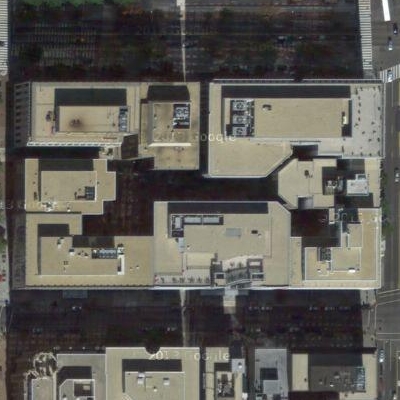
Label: cIndustry